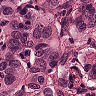
Metastatic tissue present: yes